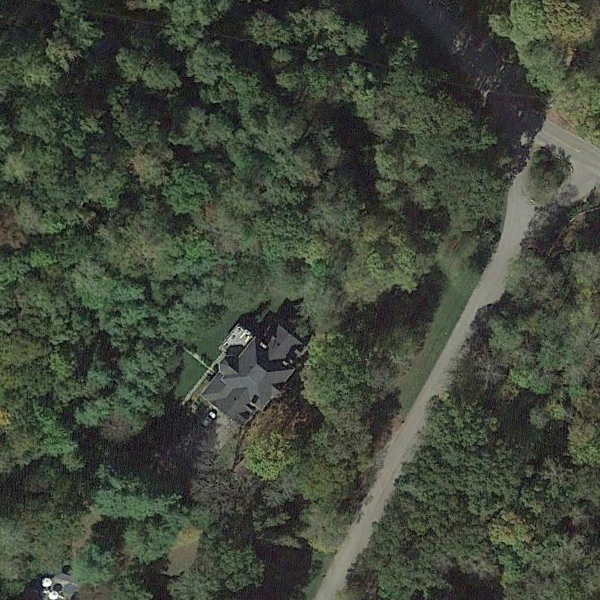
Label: SparseResidential